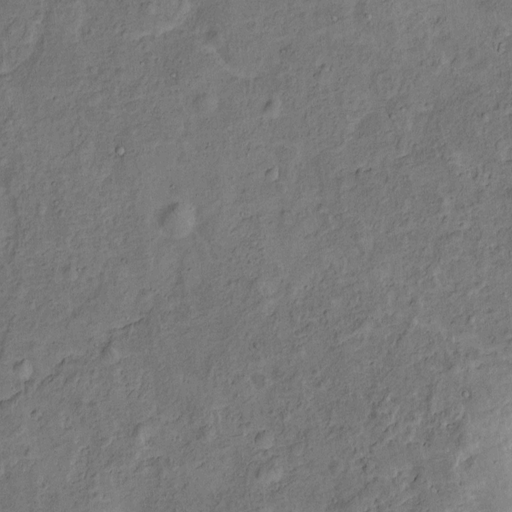
Classes present: Background, Cone